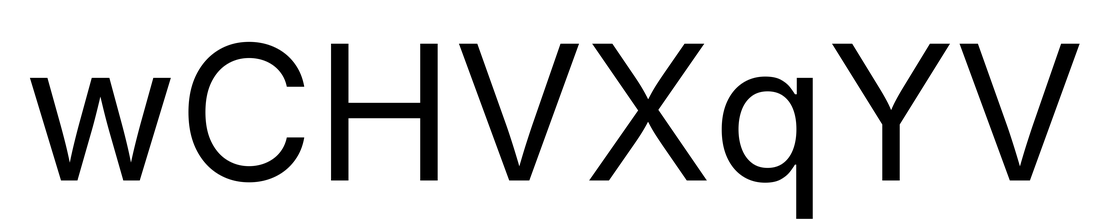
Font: Inter_Regular